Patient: sex M, age 42
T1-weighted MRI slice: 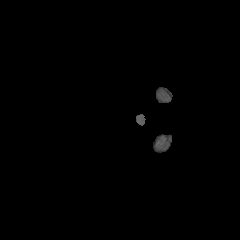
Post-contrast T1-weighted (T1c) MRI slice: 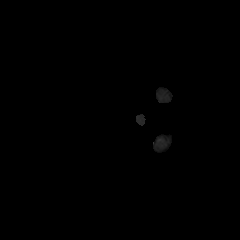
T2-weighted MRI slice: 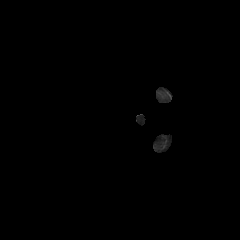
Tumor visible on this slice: no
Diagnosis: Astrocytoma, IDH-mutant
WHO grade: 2